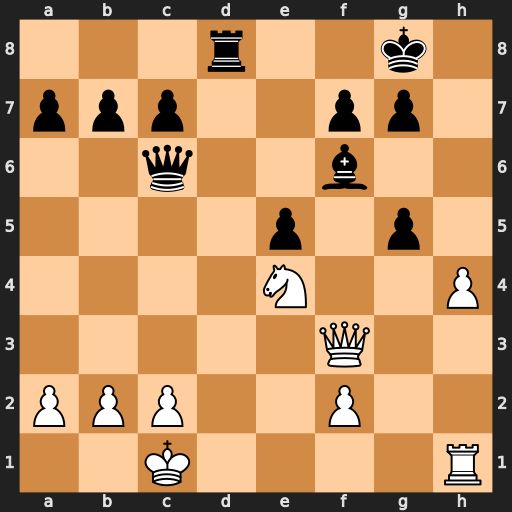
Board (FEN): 3r2k1/ppp2pp1/2q2b2/4p1p1/4N2P/5Q2/PPP2P2/2K4R
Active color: w
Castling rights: -
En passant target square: -
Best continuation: hxg5 Bxg5+ Nxg5 Qxf3 Nxf3